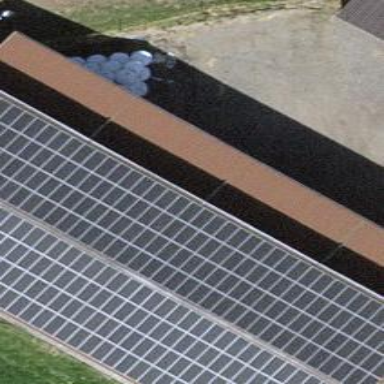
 consisting of solar photovoltaic panels."